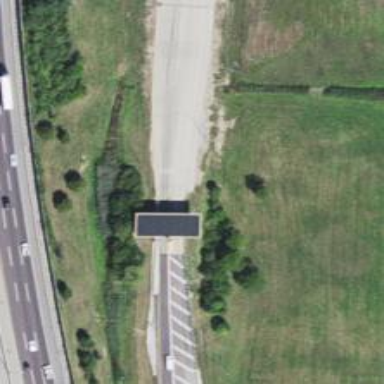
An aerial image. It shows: Toll gantry on the road.